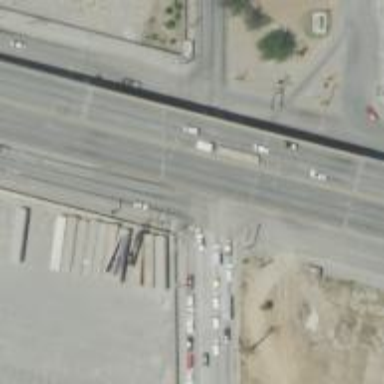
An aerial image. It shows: Trunk highway bridge with asphalt surface.